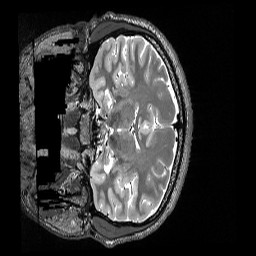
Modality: T2w
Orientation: coronal
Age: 23
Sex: male
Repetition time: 3.2 s
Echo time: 0.563 s